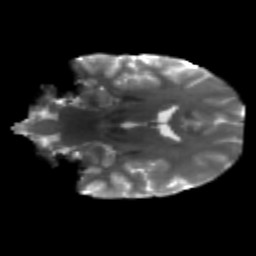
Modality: T2w
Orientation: coronal
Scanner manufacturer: siemens
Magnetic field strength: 3 T
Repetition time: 4.16 s
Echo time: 0.0806 s